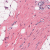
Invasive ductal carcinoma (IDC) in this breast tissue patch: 1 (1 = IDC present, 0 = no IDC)